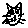
Label: cat